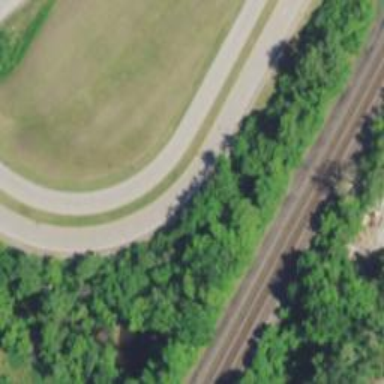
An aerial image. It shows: Trunk link highway.